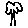
Label: tree